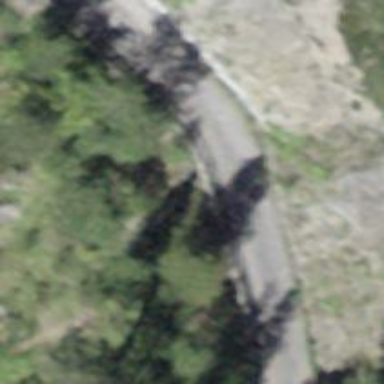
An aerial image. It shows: Unpaved unclassified road with grade2 tracktype.